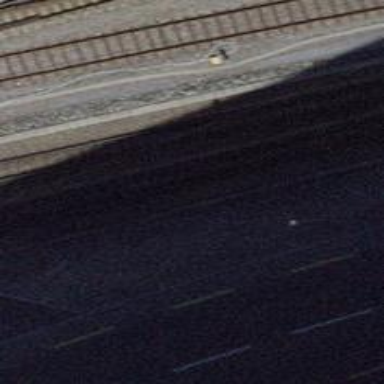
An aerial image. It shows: Narrow-gauge railway track with electrified contact line. The railway has one track.